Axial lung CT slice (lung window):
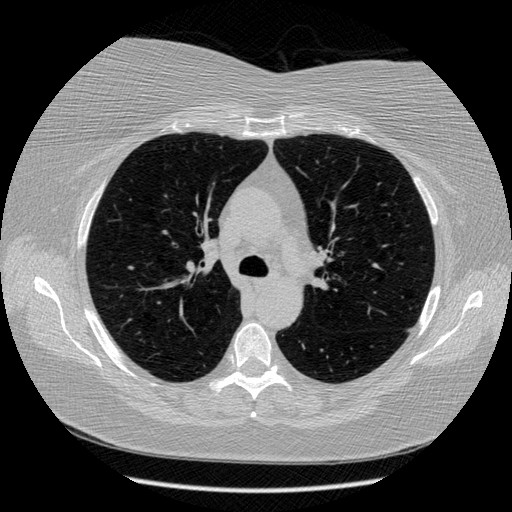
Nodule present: no